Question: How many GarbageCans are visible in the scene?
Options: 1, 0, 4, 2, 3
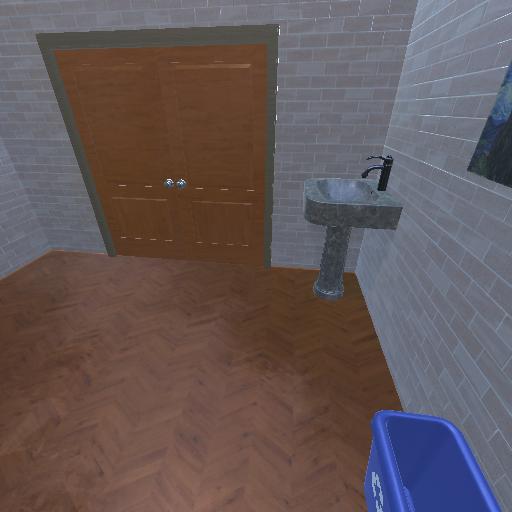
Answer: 1